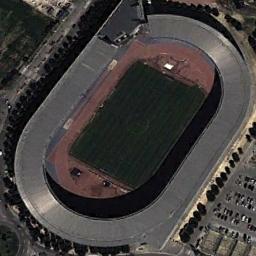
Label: stadium